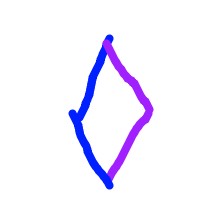
Shape: rhombus